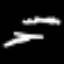
Label: squiggle